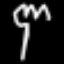
Label: fork